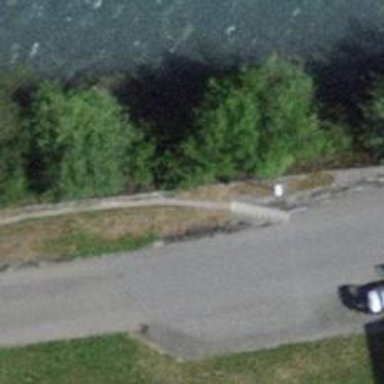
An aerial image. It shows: Set of steps on the road.